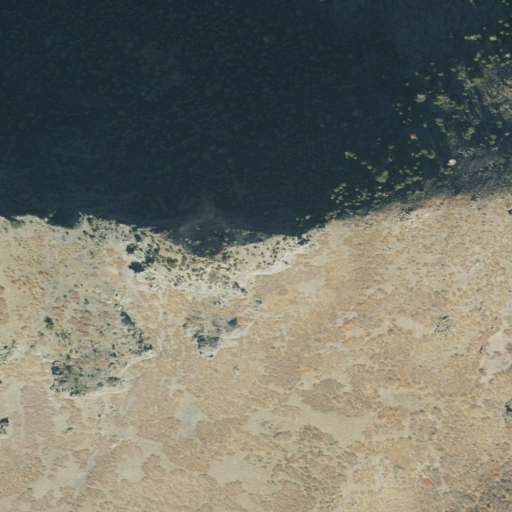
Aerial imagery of mountain in Utah named Toad Head containing evergreen forest, deciduous forest, and shrub